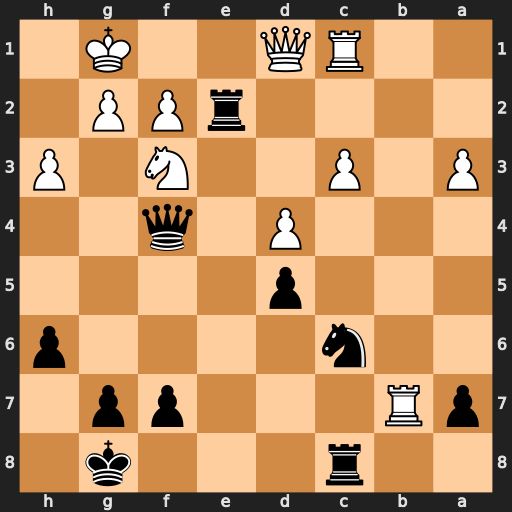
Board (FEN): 2r3k1/pR3pp1/2n4p/3p4/3P1q2/P1P2N1P/4rPP1/2RQ2K1
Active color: b
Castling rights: -
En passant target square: -
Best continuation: Nxd4 Rb4 Nxf3+